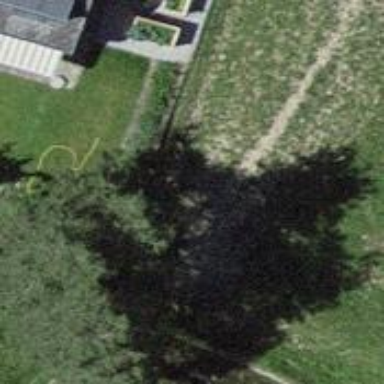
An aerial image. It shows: Beautiful tree in nature.